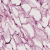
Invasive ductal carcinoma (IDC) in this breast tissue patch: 0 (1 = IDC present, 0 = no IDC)